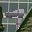
Label: 7